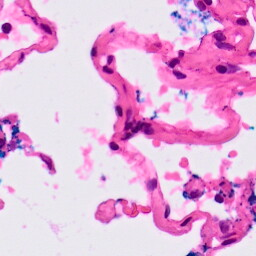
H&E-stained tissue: Lung